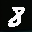
Label: 8